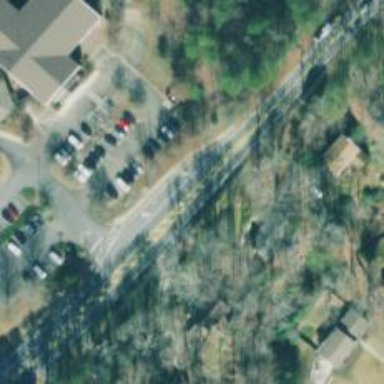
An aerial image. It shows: Left sidewalk along asphalt tertiary road.